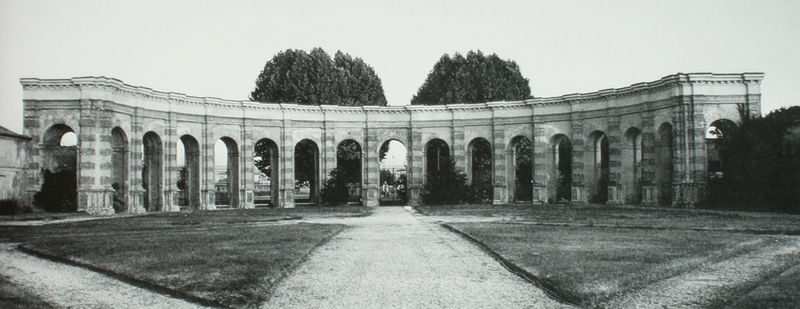
Titel: Exedra (Gartengrenze nach Osten)
Standort: Mantua
Institution: Palazzo Te
Schlagwörter: baum, dunkel, himmel, bäume, landschaft, frankreich, grau, hell, paris, schwarz, strasse, säule, säulen, weiss, anlage, blick, gras, park, parkanlage, rasen, schloss, weg, wiese, architektur, barock, stein, büsche, pfad, wege, england, renaissance, garten, bogen, italien, pflaster, leer, mauer, hof, platz, pilaster, kies, rundbogen, symmetrie, gestreift, streifen, durchgang, grass, tor, halle, foto, fotografie, bögen, eingang, gang, kolonnade, antike, denkmal, zentralperspektive, symmetrisch, schwarz weiss, architrav, arkaden, kapitelle, photo, halbkreis, halbrund, fries, gesims, schwarzw, alleen, quader, rundbögen, schlos, beete, grünfläche, zufahrt, viadukt, wien, tunnel, gabelung, ordentlich, bauwerk, kollonade, kollonaden, gesamtansicht, rondell, bogengang, säulenreihe, rundgang, kolonnaden, durchgänge, karlsruhe, gartenarchitektur, rundbogenfries, kiesweg, louis, arkden, arhitektur, rezeption, näume, gewolbe, de, vienna